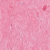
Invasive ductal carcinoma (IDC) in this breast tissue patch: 0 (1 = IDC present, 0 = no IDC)